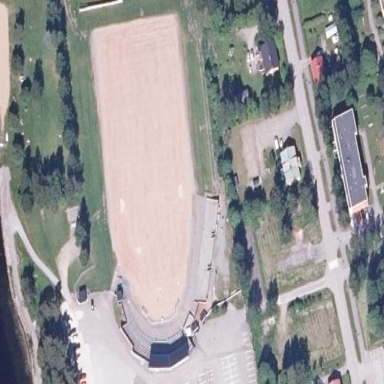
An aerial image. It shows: Grandstand building.